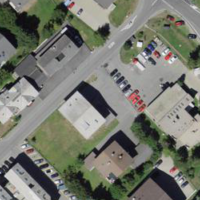
EUNIS habitat code: 54
Species observed at this site:
Sorbus aucuparia